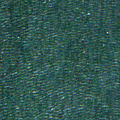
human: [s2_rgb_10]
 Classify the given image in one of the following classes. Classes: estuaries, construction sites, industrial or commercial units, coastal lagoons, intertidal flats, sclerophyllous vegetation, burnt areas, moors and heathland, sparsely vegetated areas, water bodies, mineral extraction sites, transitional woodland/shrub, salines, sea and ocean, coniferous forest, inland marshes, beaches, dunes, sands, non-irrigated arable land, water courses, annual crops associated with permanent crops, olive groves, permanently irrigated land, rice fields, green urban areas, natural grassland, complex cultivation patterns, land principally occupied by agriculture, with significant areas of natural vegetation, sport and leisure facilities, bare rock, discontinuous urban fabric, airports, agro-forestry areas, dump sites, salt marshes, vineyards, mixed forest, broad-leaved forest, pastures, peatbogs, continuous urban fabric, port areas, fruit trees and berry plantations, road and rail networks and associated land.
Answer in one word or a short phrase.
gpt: sea and ocean